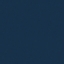
Label: SeaLake